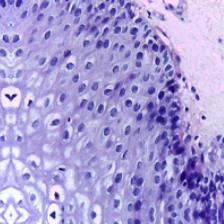
Diagnosis: Normal